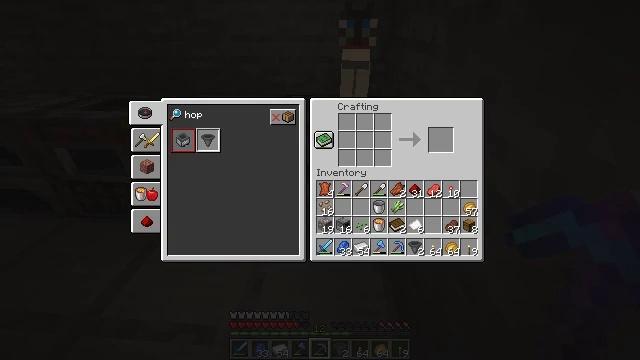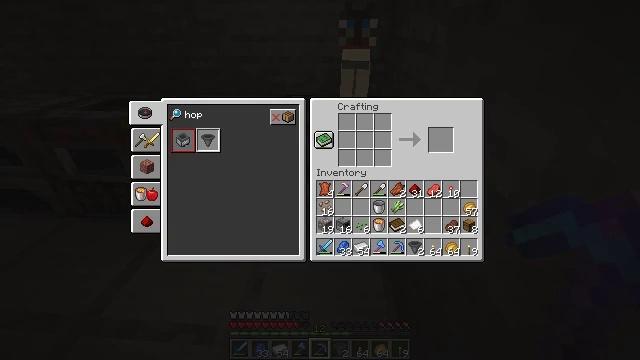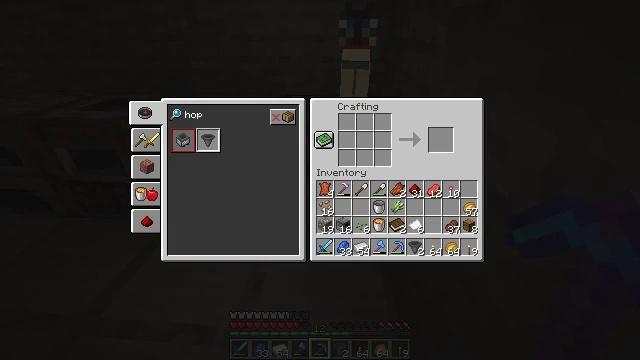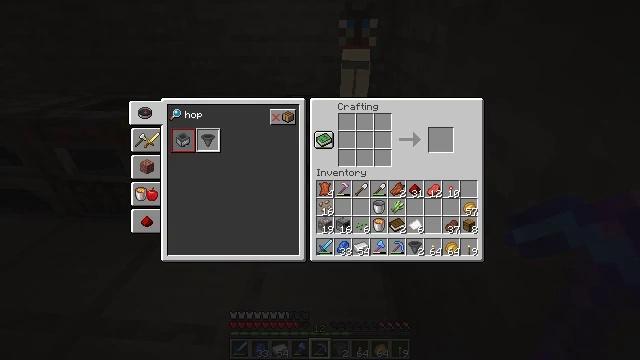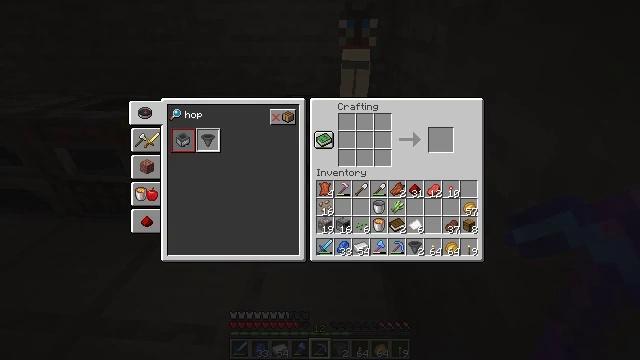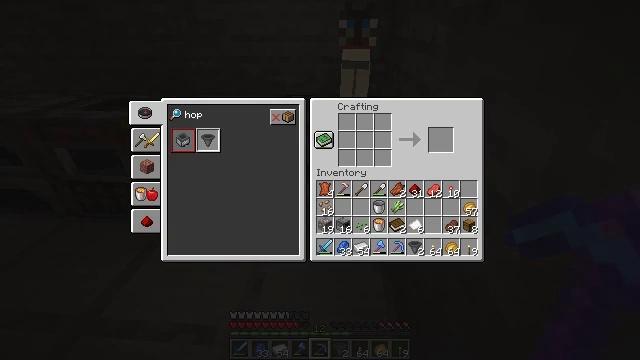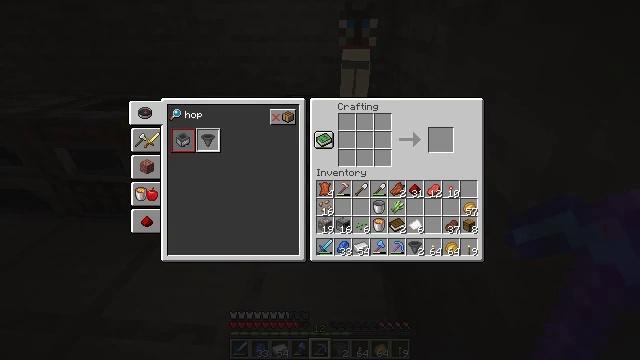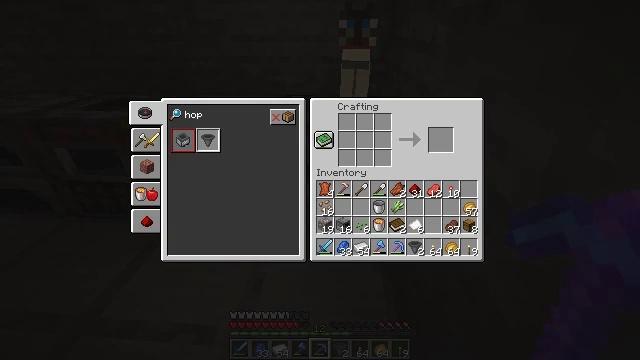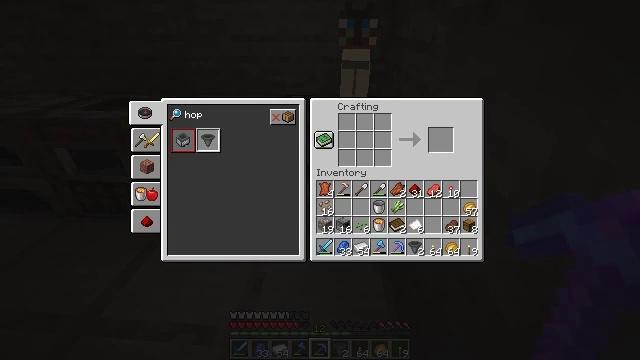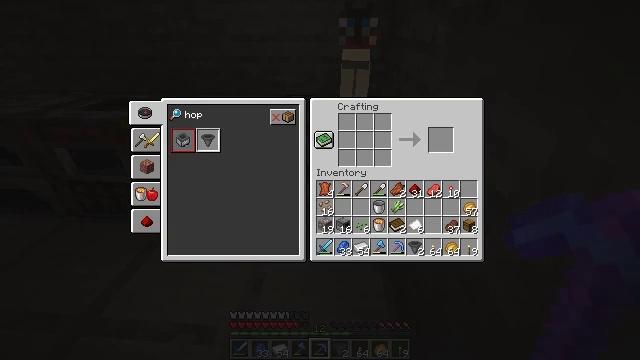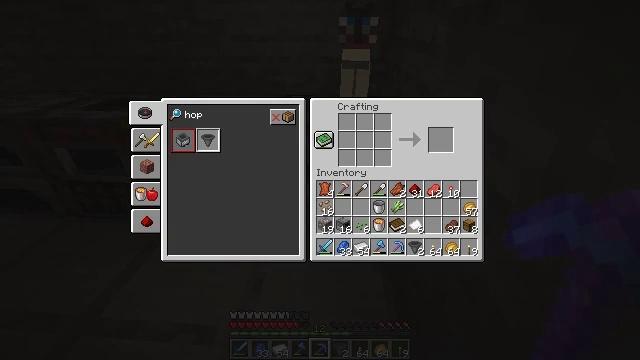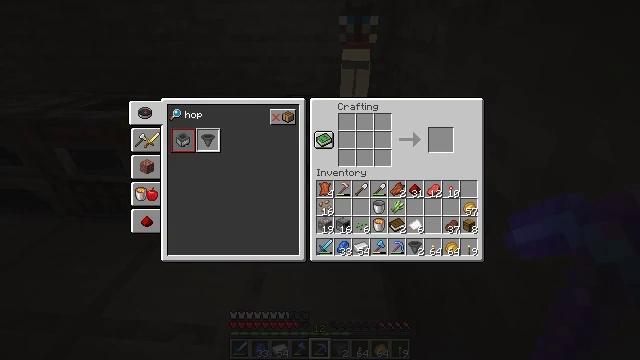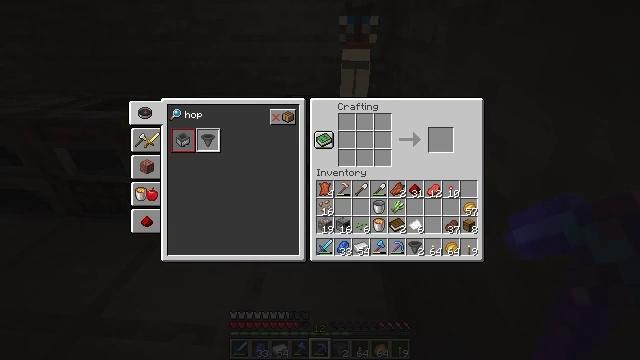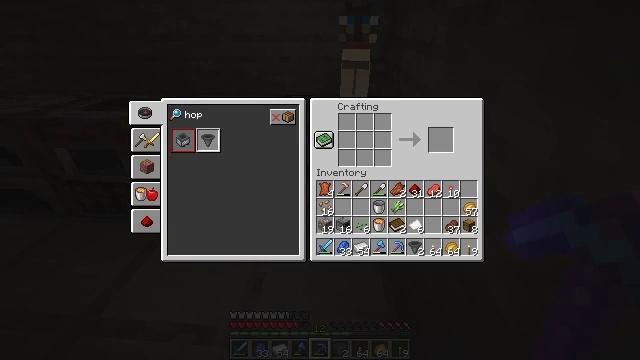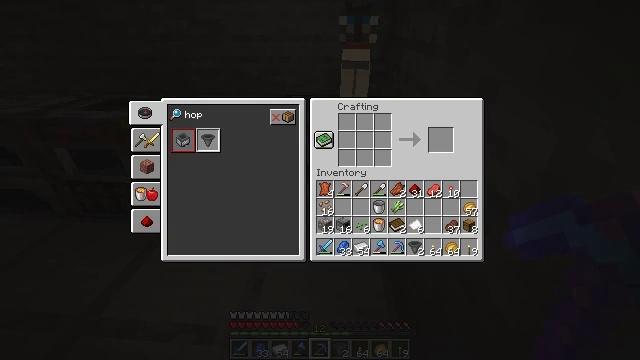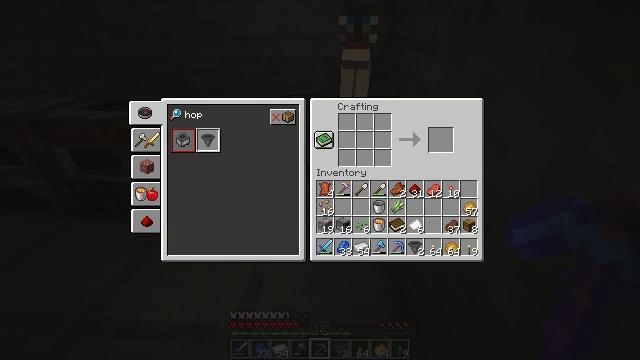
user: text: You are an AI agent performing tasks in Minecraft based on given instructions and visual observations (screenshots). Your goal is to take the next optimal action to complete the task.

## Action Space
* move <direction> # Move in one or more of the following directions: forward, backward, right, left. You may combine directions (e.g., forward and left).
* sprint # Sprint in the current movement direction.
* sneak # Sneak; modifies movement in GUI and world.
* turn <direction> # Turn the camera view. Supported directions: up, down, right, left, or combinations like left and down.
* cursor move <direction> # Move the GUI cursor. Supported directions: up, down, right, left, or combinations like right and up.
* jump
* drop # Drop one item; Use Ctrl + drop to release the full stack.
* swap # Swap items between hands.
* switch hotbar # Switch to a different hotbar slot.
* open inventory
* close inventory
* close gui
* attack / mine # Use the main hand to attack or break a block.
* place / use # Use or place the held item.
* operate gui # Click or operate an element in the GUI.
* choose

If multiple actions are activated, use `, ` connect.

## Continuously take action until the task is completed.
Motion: motion action
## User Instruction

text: Craft a minecart.
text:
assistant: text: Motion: no_op
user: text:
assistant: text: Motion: no_op
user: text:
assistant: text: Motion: no_op
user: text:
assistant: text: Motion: no_op
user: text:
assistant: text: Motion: no_op
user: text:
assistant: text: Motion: no_op
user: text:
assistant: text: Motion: no_op
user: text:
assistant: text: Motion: no_op
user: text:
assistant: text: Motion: no_op
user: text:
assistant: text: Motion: no_op
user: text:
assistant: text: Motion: no_op
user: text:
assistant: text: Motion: no_op
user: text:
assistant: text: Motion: no_op
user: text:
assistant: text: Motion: no_op
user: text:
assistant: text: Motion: no_op
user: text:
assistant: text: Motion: no_op
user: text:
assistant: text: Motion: no_op
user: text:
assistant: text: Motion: no_op
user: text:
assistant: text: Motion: no_op
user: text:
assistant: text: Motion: no_op
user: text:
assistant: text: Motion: no_op
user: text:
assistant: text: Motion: no_op
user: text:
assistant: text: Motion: no_op
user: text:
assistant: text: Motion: no_op
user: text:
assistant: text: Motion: no_op
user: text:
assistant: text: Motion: no_op
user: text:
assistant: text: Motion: no_op
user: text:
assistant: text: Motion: no_op
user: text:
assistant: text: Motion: no_op
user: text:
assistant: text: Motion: no_op